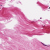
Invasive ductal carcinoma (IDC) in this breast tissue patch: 0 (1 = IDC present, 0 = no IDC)